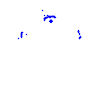
Particle: proton